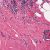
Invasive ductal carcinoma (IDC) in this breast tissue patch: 0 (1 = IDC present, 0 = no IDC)